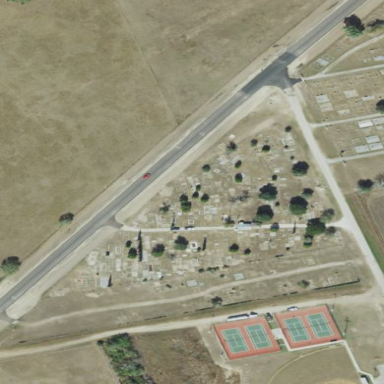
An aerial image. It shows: Cemetery.